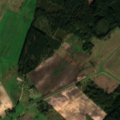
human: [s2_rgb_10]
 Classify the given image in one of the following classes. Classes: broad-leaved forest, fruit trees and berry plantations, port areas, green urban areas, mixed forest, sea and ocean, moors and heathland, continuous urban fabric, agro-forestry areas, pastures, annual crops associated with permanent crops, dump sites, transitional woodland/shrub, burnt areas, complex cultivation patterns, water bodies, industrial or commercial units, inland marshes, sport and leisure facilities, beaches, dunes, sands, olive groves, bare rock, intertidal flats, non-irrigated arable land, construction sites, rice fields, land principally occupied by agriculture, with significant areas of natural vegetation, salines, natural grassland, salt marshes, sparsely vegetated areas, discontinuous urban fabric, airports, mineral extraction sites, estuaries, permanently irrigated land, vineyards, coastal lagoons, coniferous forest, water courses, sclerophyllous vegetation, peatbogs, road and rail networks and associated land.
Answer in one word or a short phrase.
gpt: non-irrigated arable land, complex cultivation patterns, coniferous forest, mixed forest